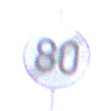
Verkehrszeichen: EndeGeschwindigkeit80
Umgebung: Outdoor, Nature
Tageszeit: Midday
Wetter: PartlyCloudy
Licht: Natural
Jahreszeit: NotSpecified
Kontrast: MediumContrast